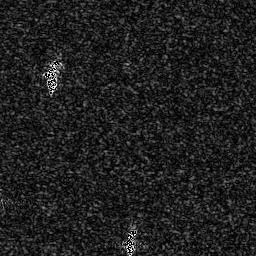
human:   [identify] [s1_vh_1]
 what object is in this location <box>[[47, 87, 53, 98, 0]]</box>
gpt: <ref>1 small ship at the bottom</ref>

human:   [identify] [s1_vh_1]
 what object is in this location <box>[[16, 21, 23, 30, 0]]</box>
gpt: <ref>1 small ship at the top left</ref>